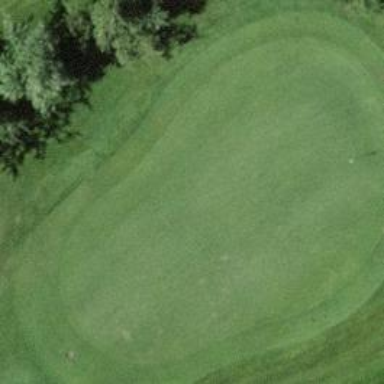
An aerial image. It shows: Golf hole.